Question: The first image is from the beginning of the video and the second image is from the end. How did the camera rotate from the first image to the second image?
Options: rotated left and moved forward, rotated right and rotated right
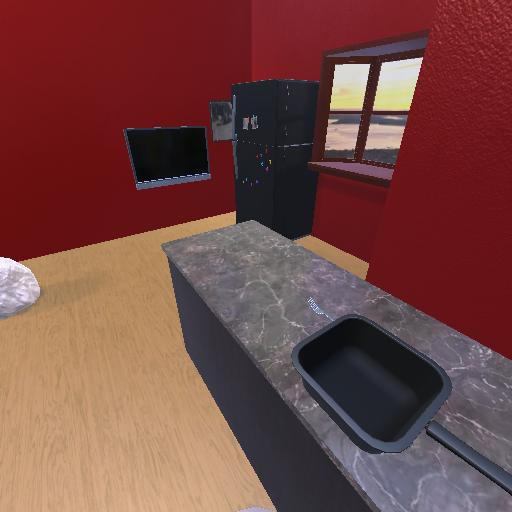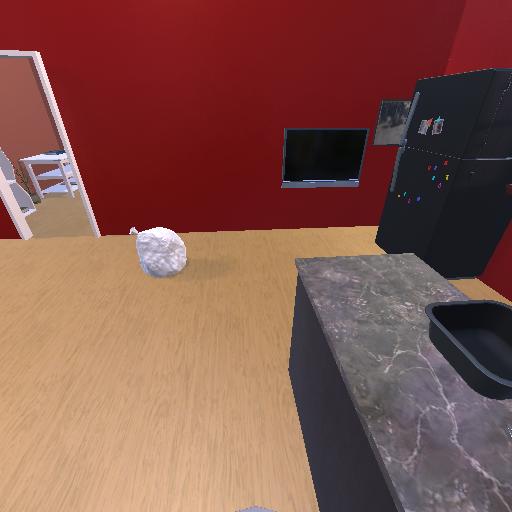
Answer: rotated left and moved forward